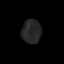
Tissue: skin
Cell type: Epithelial cells
Senescence score: 0.2498
Nuclear area (px): 458
Mean DAPI intensity: 37.622